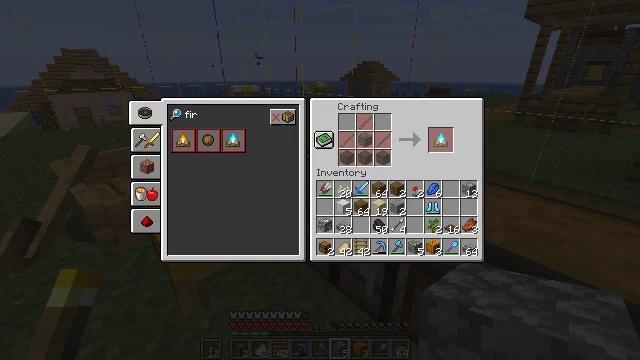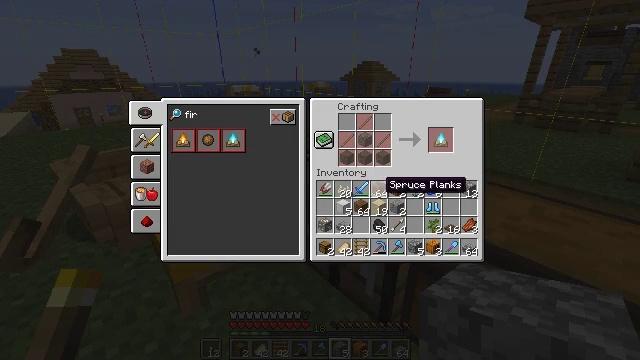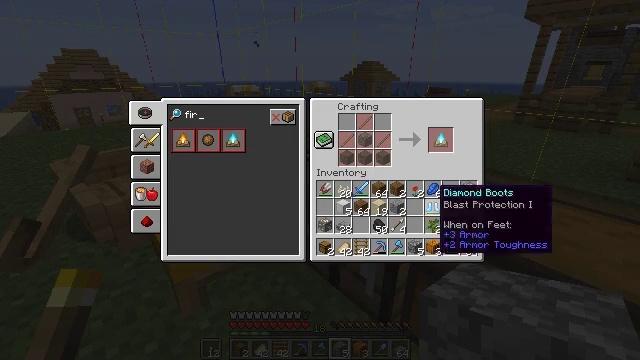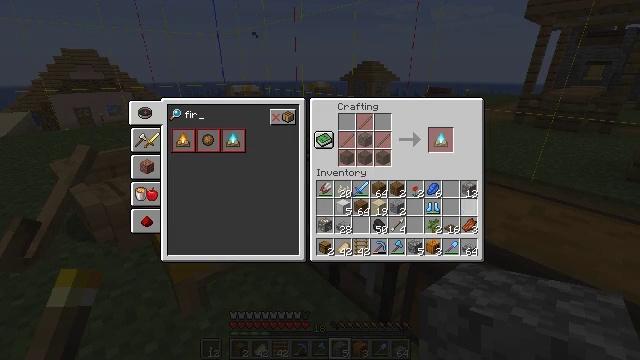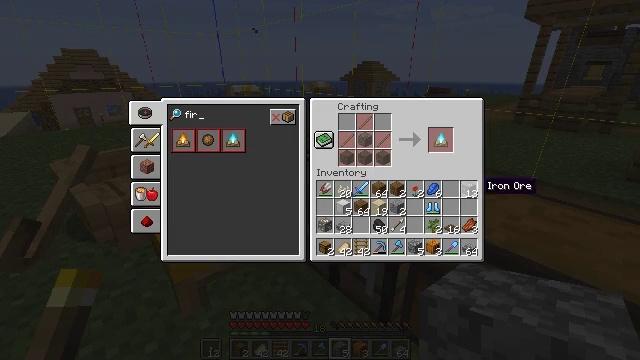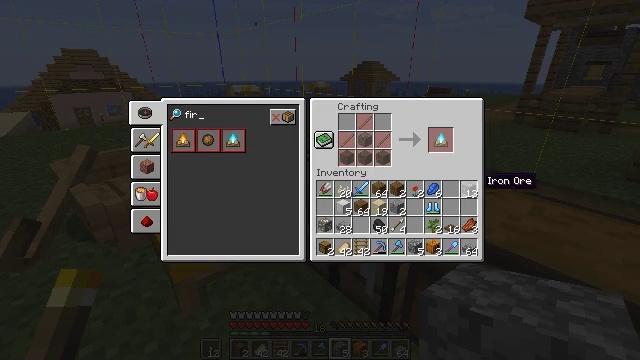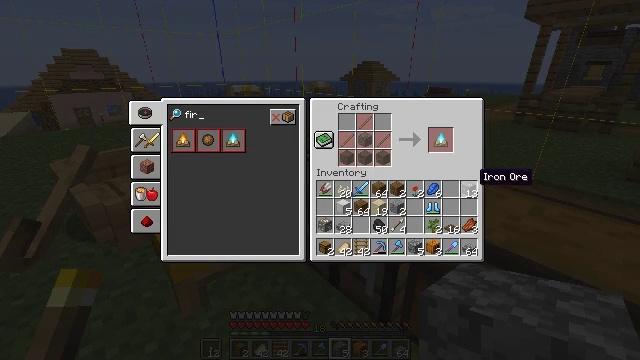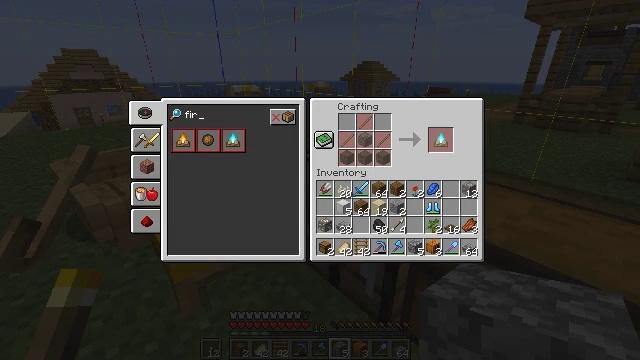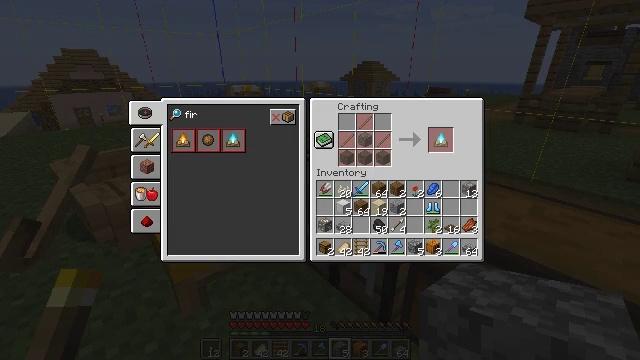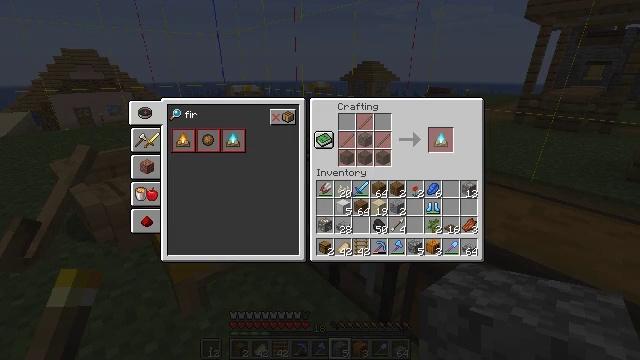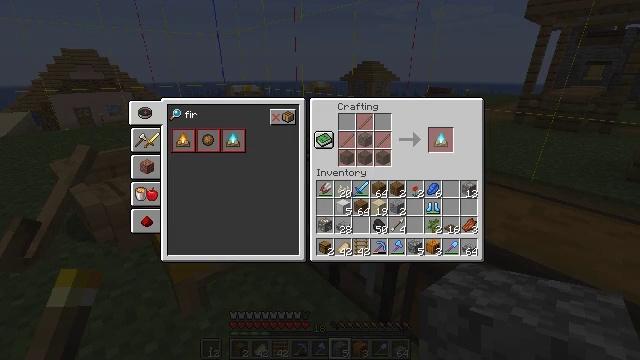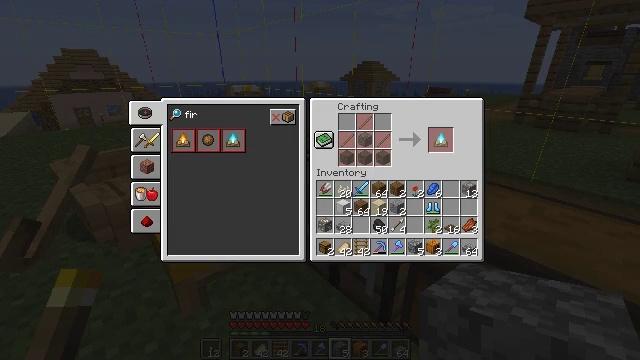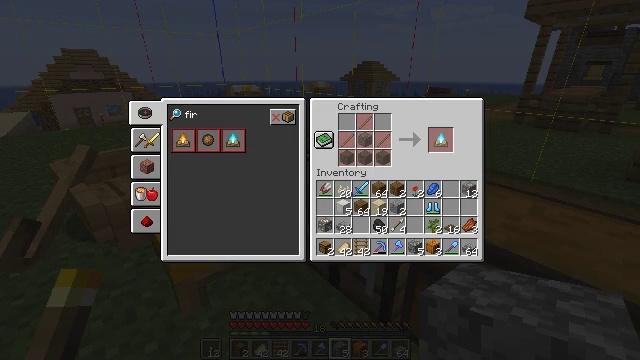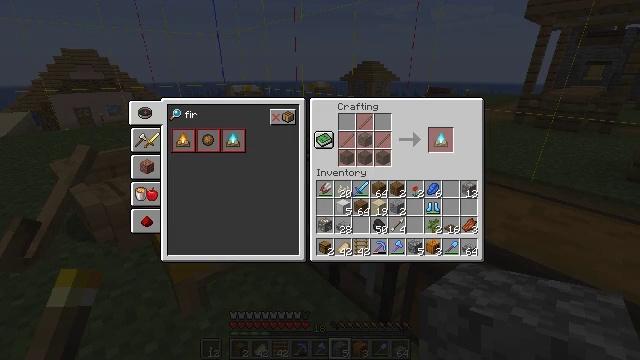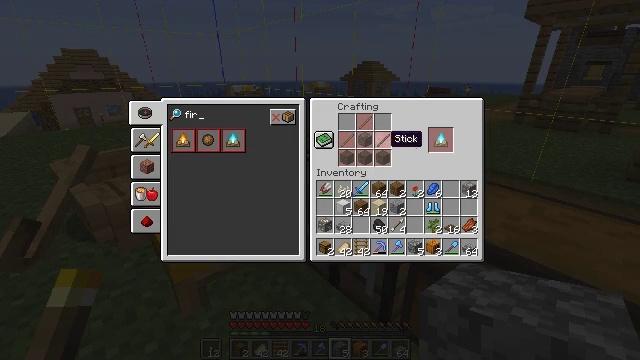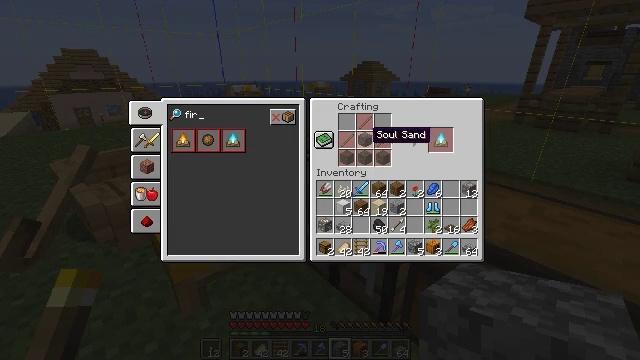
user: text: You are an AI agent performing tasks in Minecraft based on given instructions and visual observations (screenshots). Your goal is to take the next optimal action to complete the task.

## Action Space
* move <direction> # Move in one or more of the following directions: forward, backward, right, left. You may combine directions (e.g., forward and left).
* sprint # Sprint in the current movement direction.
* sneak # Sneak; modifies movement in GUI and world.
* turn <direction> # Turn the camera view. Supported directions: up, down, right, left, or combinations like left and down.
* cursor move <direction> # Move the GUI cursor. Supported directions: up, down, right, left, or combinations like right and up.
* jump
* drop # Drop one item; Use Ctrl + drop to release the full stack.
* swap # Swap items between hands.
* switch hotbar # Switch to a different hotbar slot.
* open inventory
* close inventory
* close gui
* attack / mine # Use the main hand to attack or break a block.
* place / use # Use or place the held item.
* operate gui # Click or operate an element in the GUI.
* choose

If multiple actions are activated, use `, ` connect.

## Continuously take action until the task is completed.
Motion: motion action
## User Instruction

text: Dig soul sand to use for potions.
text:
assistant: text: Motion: cursor move right and down
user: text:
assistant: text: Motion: cursor move right and down
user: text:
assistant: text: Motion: cursor move right
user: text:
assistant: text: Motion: cursor move right
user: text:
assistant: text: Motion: no_op
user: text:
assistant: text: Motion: no_op
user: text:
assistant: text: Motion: cursor move left and up
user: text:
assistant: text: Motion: cursor move left and up
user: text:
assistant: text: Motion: cursor move left and up
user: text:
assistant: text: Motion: no_op
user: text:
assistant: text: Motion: no_op
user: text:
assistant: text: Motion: no_op
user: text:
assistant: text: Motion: no_op
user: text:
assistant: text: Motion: cursor move left
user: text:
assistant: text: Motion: cursor move left
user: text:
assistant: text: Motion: no_op
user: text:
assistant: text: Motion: no_op
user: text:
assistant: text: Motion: no_op
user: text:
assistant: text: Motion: no_op
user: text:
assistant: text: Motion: no_op
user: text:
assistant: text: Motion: no_op
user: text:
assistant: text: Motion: no_op
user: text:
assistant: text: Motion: no_op
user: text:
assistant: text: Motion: no_op
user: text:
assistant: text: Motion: no_op
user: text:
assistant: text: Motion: no_op
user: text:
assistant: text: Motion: no_op
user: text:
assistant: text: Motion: no_op
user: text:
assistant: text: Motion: no_op
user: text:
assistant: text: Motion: no_op